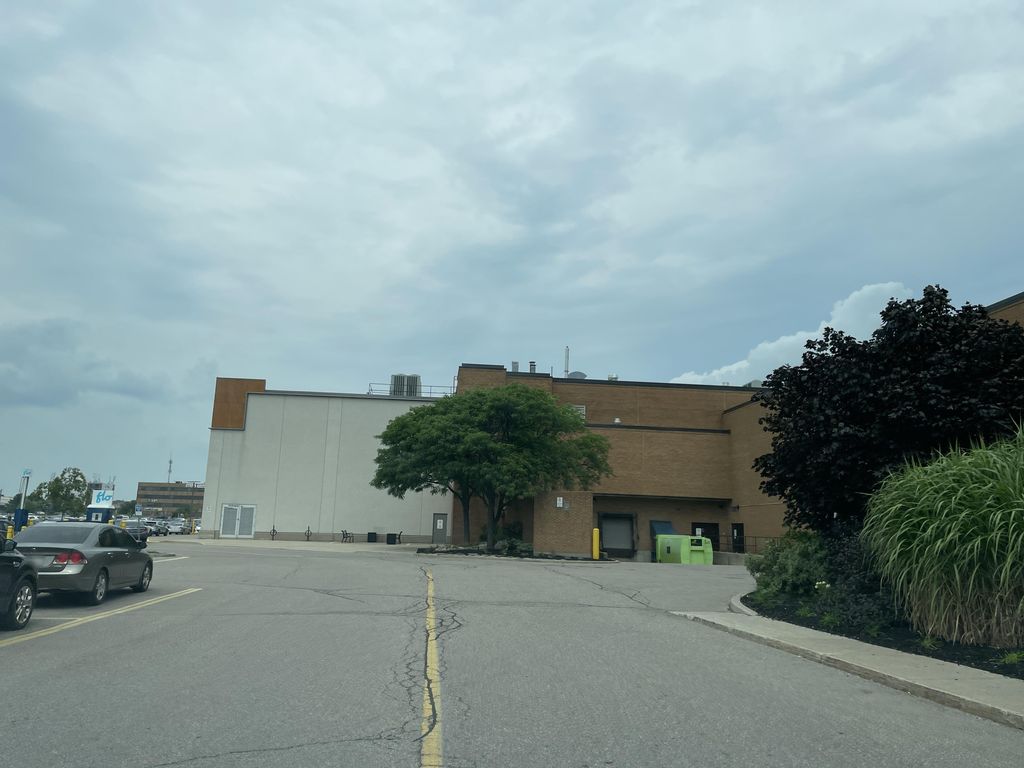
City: hamilton